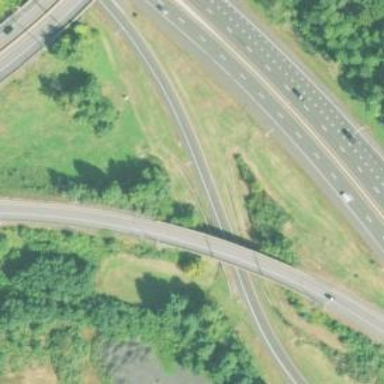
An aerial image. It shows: Bridge on motorway link.